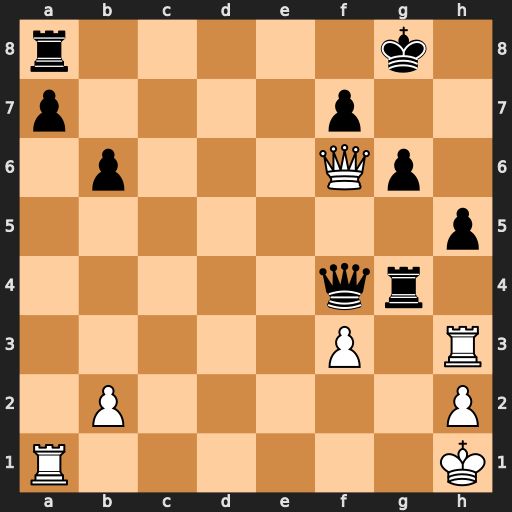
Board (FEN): r5k1/p4p2/1p3Qp1/7p/5qr1/5P1R/1P5P/R6K
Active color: w
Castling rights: -
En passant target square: -
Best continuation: Qc6 Rg5 Qxa8+